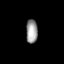
Tissue: lung
Cell type: Endothelial cells
Senescence score: 0.5658
Nuclear area (px): 272
Mean DAPI intensity: 153.228